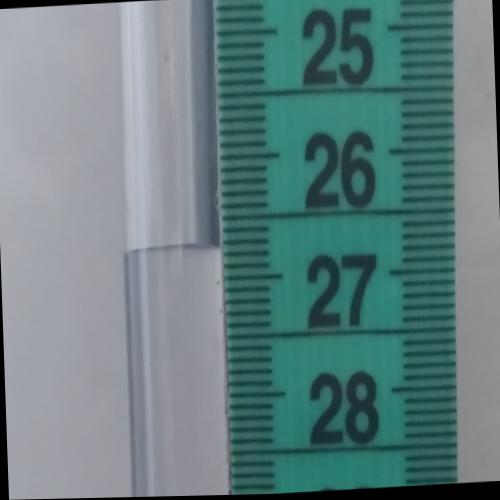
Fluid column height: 26.7 cm